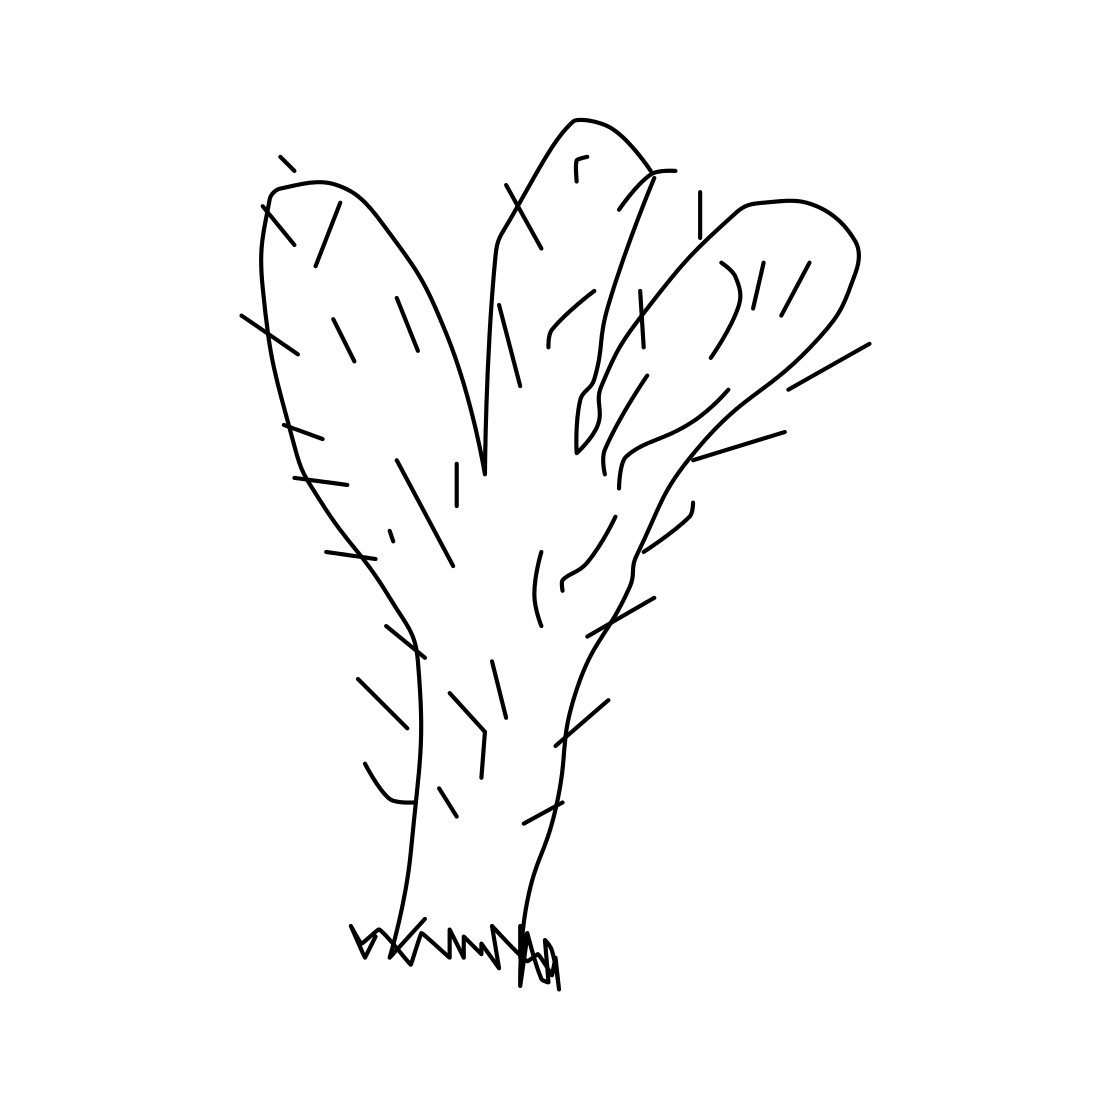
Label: cactus